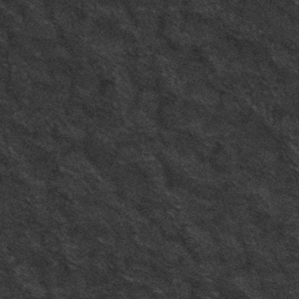
Label: frost